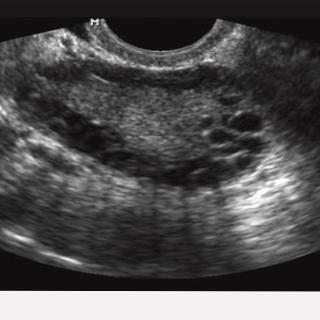
Label: infected